Field crop: maize
Growth stage: 2
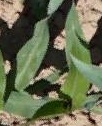
Species: maize